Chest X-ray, AP view. Patient: 23 years old, sex M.
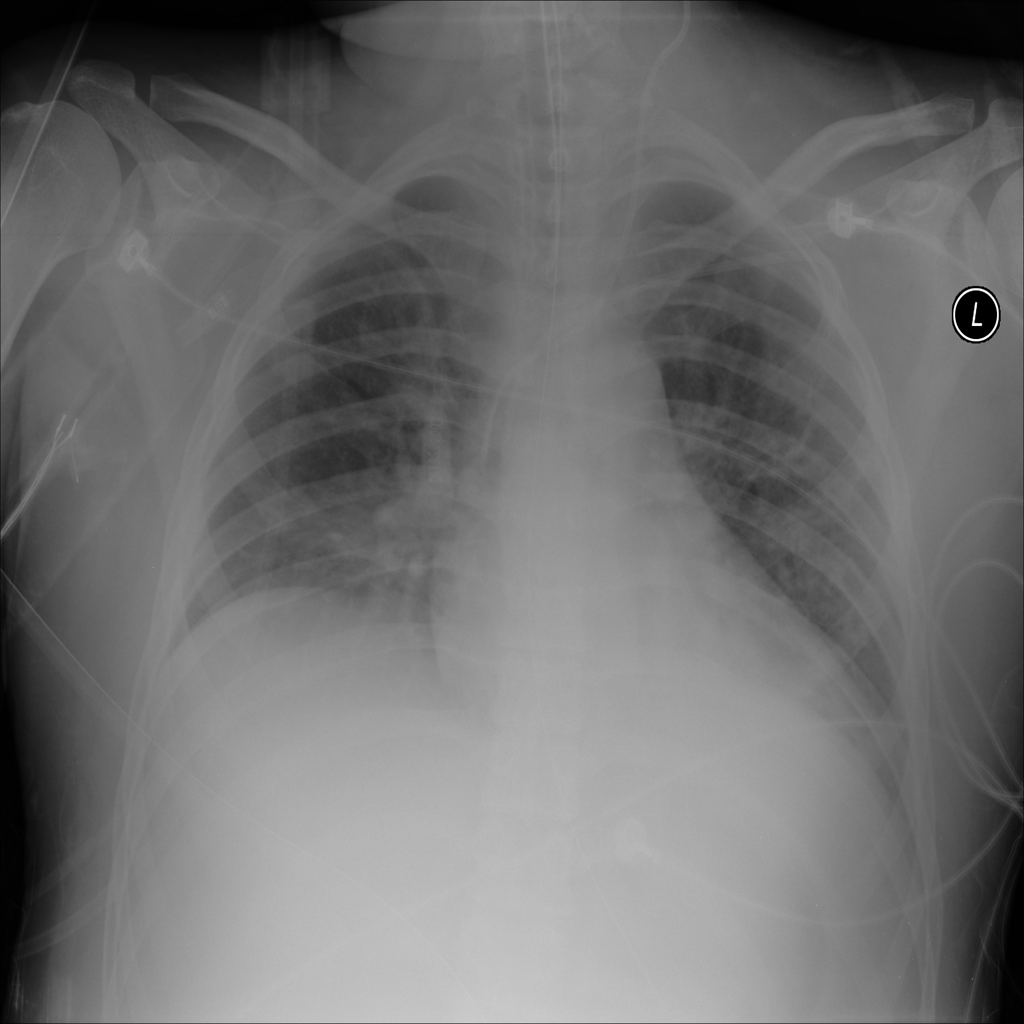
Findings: Infiltration